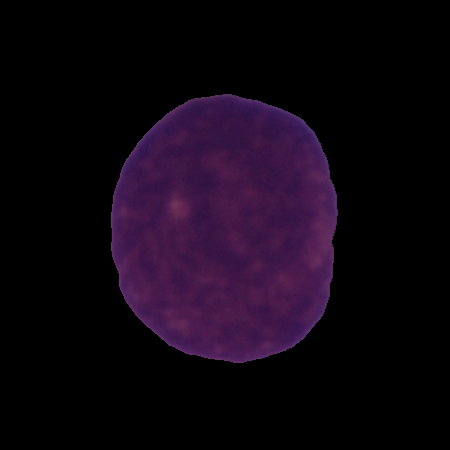
Label: cancer